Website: lowes
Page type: review-order
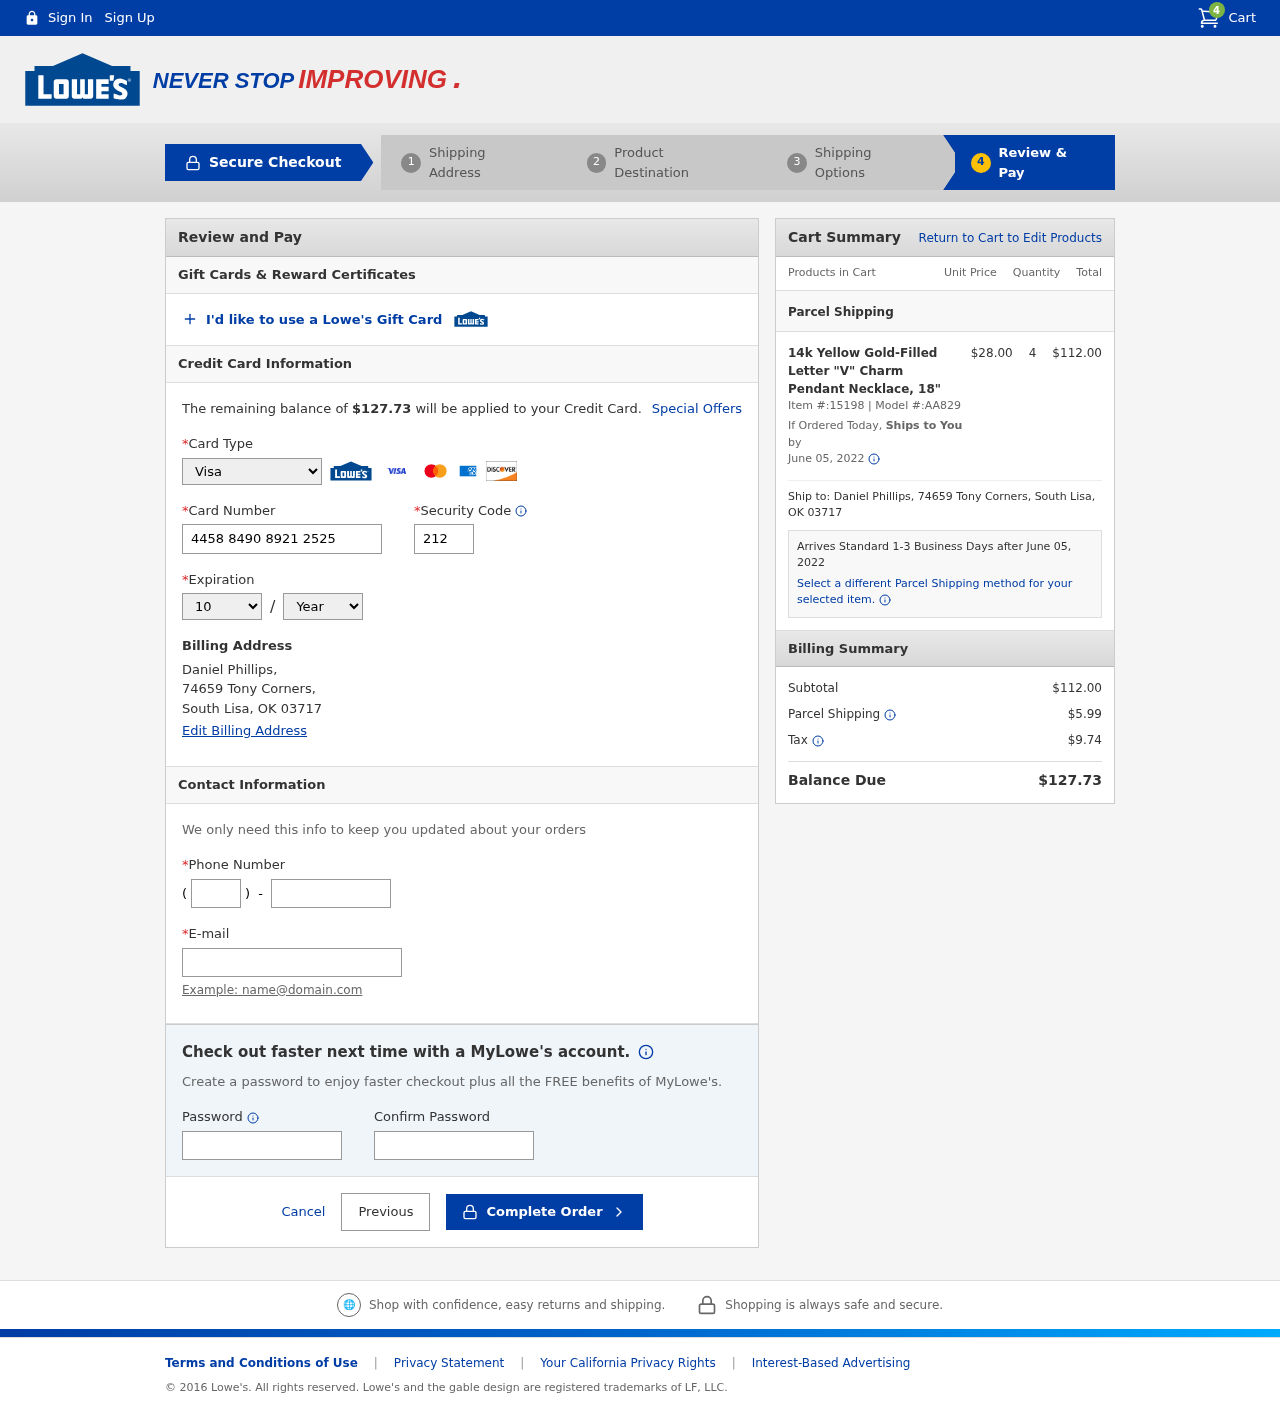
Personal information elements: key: PII_CARD_CVV
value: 212
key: PII_CARD_EXPIRY_MONTH
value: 10
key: PII_CARD_EXPIRY_YEAR
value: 29
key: PII_CARD_NUMBER
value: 4458 8490 8921 2525
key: PII_CARD_TYPE
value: Visa
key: PII_CITY
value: South Lisa
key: PII_EMAIL
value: dphillips@gmail.com
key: PII_FULLNAME
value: Daniel Phillips,
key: PII_PHONE
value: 9745760302
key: PII_PHONE_AREA
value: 974
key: PII_POSTCODE
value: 03717
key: PII_STATE_ABBR
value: OK
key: PII_STREET
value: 74659 Tony Corners
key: PII_STREET
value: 74659 Tony Corners,
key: PII_FULLNAME2
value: Daniel Phillips
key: PII_POSTCODE_FULL
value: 03717
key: PII_CITY_STATE
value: South Lisa, OK
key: PII_CITY_STATE_ZIP
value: South Lisa, OK 03717
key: PII_POSTCODE_NUMERIC
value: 3717
Product elements: key: PRODUCT1_NAME
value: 14k Yellow Gold-Filled Letter "V" Charm Pendant Necklace, 18"
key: PRODUCT1_PRICE
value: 28
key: PRODUCT1_QUANTITY
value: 4
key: PRODUCT1_ITEM_NUMBER
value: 15198
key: PRODUCT1_MODEL_NUMBER
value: AA829
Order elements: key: ORDER_NUM_ITEMS
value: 4
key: ORDER_TOTAL
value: $127.73
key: ORDER_SHIPPING_DATE
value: June 05, 2022
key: ORDER_SUBTOTAL
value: $112.00
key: ORDER_SHIPPING_DATE2
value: June 05, 2022
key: ORDER_SUBTOTAL2
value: $112.00
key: ORDER_SHIPPING_COST
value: $5.99
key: ORDER_TAX
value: $9.74